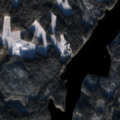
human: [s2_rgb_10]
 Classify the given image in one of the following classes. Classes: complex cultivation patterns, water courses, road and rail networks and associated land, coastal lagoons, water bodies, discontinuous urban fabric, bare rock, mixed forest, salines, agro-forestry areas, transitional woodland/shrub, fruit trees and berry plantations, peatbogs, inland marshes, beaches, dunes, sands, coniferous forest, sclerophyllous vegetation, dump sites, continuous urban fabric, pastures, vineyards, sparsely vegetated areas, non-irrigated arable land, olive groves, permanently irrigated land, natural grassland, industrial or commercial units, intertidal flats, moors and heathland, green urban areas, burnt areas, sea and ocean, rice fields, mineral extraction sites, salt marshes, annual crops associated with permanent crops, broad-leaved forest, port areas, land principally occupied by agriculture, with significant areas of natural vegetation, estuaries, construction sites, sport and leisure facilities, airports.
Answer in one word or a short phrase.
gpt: land principally occupied by agriculture, with significant areas of natural vegetation, coniferous forest, mixed forest, water bodies